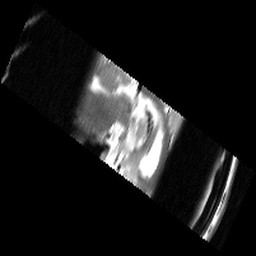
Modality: T2w
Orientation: sagittal
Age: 20
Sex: male
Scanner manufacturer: siemens
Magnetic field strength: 3 T
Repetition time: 6.26 s
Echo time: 0.064 s